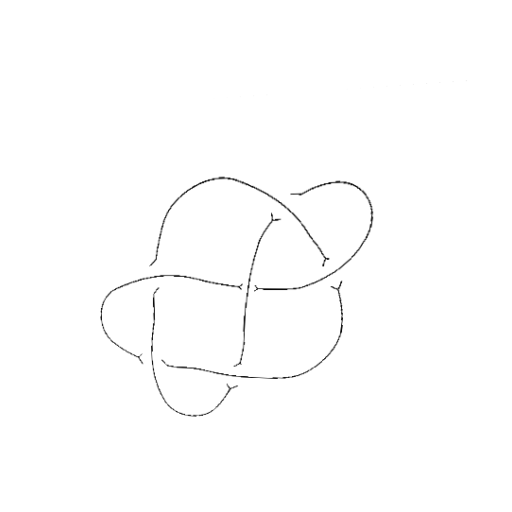
Crossing number: 6